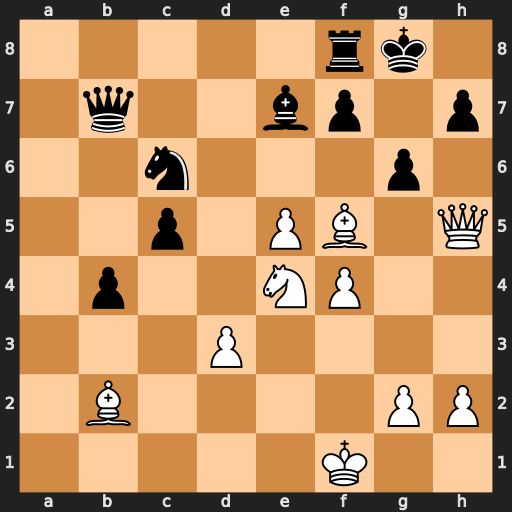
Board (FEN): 5rk1/1q2bp1p/2n3p1/2p1PB1Q/1p2NP2/3P4/1B4PP/5K2
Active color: w
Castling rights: -
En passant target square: -
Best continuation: Qh6 Nd4 Bxd4